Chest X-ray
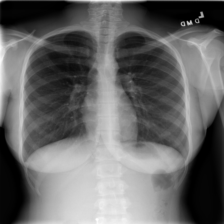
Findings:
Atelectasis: negative
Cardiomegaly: negative
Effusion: negative
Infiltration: negative
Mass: negative
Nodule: negative
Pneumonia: negative
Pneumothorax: negative
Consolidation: negative
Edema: negative
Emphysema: negative
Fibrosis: negative
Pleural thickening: negative
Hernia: negative